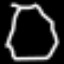
Label: octagon